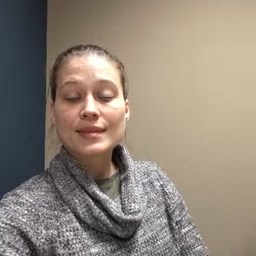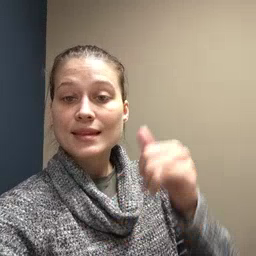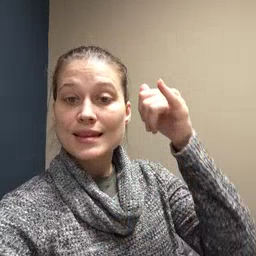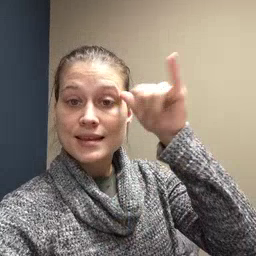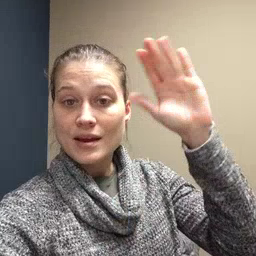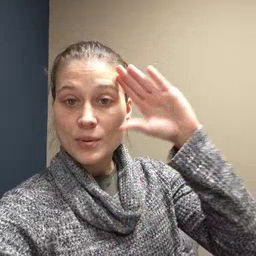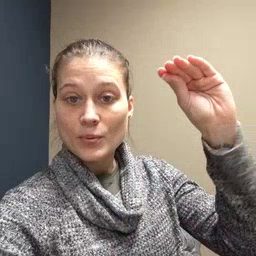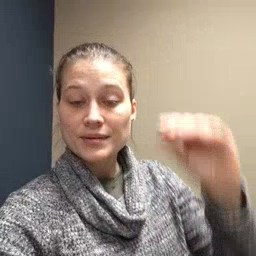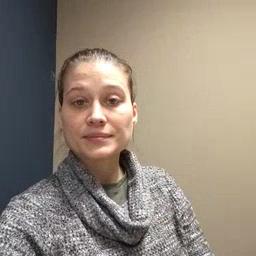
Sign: cowboy